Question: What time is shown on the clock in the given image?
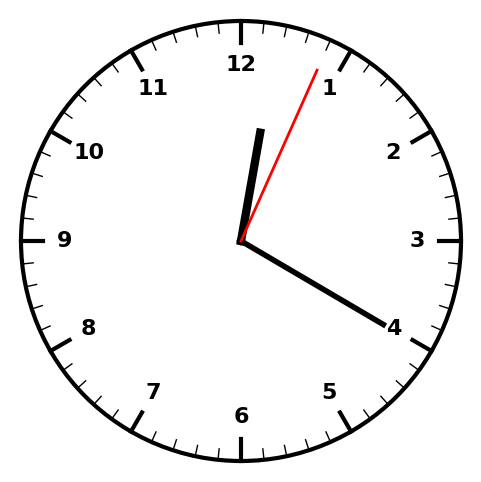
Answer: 12:20:04